Question: Currently I have a Primefaces selectOneMenu to display values direct from the database. However due to it being repeated multiple times in the database, these values are being duplicated multiple times. Once for each instance in the database. Is there any way to retrieve these values and only display one of each?
I have provided the code for the selectOneMenu below, if any more is required I will add it.
'''
<p:selectOneMenu value="#{addOrderBean.state}" id="state">
<f:selectItem itemLabel="Select One" itemValue=" "/>
<f:selectItems value="#{ordersBean.orders}" var="order" itemLabel="#{order.state}" itemValue="#{order.state}"/>
</p:selectOneMenu>
'''
Here is an image to display what I mean in case I havent explained it very well:

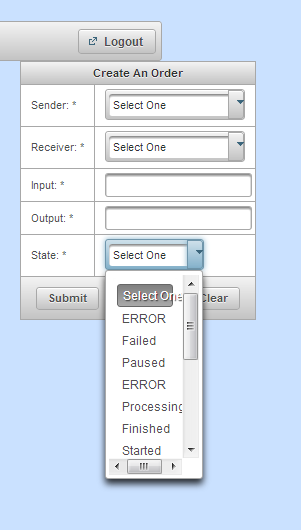
Answer: Create a 'SQL' query, for distinct states on your state table, and call the result on 'ordersBean.orders' method.
Something like:
'''
SELECT DISTINCT 'STATE TABLE'.state FROM 'STATE TABLE';
'''